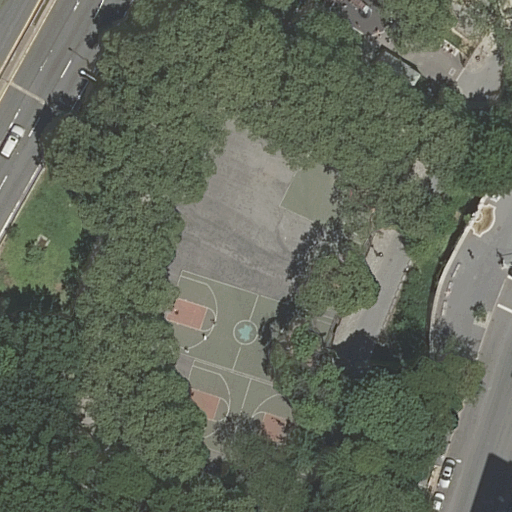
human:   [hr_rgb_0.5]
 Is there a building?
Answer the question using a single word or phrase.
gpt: yes

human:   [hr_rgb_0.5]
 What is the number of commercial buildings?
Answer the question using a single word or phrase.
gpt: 0

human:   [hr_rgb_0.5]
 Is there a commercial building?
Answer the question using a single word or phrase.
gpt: no

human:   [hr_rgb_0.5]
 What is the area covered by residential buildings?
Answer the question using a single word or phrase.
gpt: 75m2

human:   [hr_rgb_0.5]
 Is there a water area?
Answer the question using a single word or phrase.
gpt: no

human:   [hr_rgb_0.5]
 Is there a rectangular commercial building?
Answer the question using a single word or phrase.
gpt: no

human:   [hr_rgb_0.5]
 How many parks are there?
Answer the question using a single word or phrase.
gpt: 1

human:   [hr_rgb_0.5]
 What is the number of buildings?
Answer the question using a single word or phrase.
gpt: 1

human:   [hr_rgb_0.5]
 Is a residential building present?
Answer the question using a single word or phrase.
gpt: yes

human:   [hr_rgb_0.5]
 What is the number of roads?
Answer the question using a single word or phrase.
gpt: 4

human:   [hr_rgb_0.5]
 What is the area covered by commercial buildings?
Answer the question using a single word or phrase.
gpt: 0m2

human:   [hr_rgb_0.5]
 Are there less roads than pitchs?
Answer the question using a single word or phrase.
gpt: no

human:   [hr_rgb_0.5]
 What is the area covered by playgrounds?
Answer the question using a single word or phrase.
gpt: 9m2

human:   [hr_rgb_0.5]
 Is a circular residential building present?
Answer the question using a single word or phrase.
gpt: no

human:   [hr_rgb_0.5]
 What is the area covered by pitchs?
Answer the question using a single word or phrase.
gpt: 2218m2

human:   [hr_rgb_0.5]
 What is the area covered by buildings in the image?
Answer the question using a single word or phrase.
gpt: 75m2

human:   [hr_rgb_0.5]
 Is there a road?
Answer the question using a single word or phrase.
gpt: yes

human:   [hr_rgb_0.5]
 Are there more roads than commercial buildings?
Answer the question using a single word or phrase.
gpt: yes

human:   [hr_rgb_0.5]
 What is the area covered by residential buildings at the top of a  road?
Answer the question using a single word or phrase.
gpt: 75m2

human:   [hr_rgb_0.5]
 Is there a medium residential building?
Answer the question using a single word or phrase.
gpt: no

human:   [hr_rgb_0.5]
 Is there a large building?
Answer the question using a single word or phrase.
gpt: no

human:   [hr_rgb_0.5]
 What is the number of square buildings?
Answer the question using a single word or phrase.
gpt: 0

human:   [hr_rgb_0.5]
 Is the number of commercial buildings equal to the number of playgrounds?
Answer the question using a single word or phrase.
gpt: no

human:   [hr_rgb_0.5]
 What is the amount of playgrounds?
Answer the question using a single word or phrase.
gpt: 1

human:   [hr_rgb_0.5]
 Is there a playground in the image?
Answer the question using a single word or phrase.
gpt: yes

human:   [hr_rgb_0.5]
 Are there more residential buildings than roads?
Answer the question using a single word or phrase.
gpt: no

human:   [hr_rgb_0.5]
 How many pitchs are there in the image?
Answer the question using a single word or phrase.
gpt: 1

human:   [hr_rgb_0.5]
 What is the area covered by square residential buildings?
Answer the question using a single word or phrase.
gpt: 0m2

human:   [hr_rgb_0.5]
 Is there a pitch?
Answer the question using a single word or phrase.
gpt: yes

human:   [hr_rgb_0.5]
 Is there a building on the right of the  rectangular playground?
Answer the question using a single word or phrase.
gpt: no

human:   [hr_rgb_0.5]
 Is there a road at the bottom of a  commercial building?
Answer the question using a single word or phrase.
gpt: no

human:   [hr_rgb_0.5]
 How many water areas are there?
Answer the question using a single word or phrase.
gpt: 0

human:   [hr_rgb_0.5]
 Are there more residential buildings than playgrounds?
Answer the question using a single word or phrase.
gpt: no

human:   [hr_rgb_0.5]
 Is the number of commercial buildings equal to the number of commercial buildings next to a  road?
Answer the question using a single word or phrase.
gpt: yes

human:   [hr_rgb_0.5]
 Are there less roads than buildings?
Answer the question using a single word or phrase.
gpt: no

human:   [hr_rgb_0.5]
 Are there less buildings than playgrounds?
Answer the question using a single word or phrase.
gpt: no

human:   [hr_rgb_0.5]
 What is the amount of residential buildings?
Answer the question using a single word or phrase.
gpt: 1

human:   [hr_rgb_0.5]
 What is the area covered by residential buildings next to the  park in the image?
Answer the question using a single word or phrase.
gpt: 75m2

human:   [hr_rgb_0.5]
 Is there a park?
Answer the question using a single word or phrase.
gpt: yes

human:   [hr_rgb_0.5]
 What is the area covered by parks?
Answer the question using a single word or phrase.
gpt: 10629m2

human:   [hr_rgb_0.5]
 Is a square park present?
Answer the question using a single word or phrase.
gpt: no

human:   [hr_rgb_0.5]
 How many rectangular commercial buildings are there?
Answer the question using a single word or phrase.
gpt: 0

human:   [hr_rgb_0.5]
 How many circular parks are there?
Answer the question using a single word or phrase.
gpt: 0

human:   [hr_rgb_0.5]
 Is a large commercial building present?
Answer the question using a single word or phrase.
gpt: no

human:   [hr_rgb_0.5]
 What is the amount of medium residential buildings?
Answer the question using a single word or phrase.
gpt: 0

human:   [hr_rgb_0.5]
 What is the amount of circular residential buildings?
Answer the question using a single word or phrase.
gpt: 0

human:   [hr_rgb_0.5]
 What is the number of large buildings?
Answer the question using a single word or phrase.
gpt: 0

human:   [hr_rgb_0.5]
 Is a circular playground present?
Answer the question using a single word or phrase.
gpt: no

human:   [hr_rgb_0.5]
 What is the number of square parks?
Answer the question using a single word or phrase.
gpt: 0

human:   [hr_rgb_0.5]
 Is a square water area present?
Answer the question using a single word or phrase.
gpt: no

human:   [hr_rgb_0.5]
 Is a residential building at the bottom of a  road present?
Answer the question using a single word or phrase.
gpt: no

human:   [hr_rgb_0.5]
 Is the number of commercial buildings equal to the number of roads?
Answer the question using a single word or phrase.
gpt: no

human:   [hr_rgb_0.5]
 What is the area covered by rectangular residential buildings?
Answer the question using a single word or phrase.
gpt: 75m2

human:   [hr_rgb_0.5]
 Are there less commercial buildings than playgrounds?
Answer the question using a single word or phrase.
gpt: yes

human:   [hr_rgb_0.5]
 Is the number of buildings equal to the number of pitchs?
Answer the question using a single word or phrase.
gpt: yes

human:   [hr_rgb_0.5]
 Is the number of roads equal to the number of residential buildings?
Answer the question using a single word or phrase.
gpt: no

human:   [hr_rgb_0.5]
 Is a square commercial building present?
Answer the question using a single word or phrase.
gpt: no

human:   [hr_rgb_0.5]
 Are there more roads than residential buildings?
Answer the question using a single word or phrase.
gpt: yes

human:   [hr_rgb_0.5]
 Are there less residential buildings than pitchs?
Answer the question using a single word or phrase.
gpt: no

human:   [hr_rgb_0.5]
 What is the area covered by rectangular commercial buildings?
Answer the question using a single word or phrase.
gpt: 0m2

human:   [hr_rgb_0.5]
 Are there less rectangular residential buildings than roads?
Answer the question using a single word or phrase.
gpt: yes

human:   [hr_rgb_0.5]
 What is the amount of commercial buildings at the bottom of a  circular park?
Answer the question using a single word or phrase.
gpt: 0

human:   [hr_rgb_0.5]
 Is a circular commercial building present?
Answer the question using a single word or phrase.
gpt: no

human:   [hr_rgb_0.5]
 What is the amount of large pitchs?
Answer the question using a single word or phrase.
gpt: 1